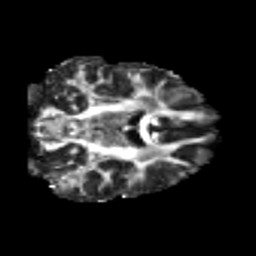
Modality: FA
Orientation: coronal
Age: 25
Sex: male
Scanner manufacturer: siemens
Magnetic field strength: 3 T
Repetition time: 3.5 s
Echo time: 0.113 s